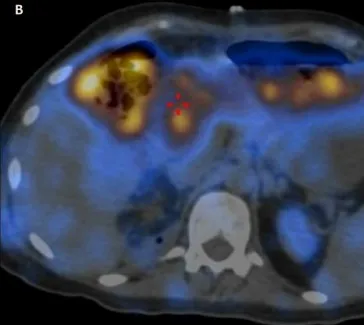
(B) Fused image showing DTPA tracer uptake in pericolic space as well as duodenum and stomach.
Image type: radiology (pet)